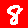
Digit: 8